Question: What language is selected?
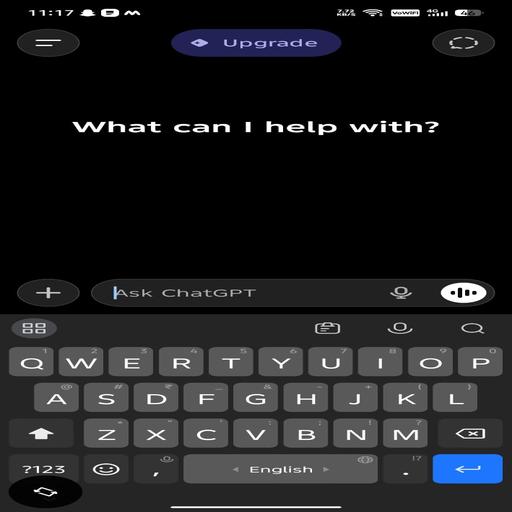
Answer: English language